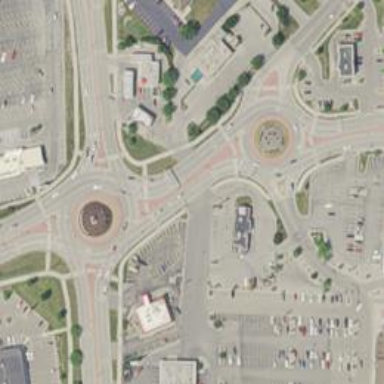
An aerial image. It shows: Primary highway intersecting roundabout.